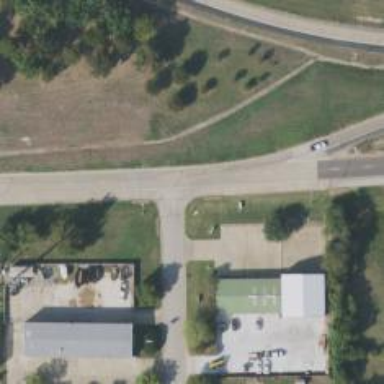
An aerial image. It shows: Secondary road with asphalt surface and frontage road.